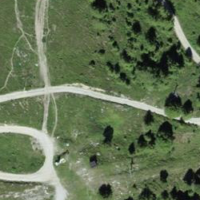
EUNIS habitat code: 26
Species observed at this site:
Oenanthe aquatica
Vaccinium uliginosum
Tussilago farfara